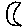
Label: moon